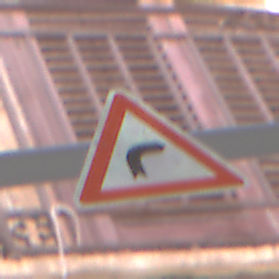
Verkehrszeichen: KurveRechts
Umgebung: Outdoor, Urban
Tageszeit: MorningAfternoon
Wetter: Clear
Licht: Natural
Jahreszeit: NotSpecified
Kontrast: MediumContrast